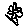
Label: flower